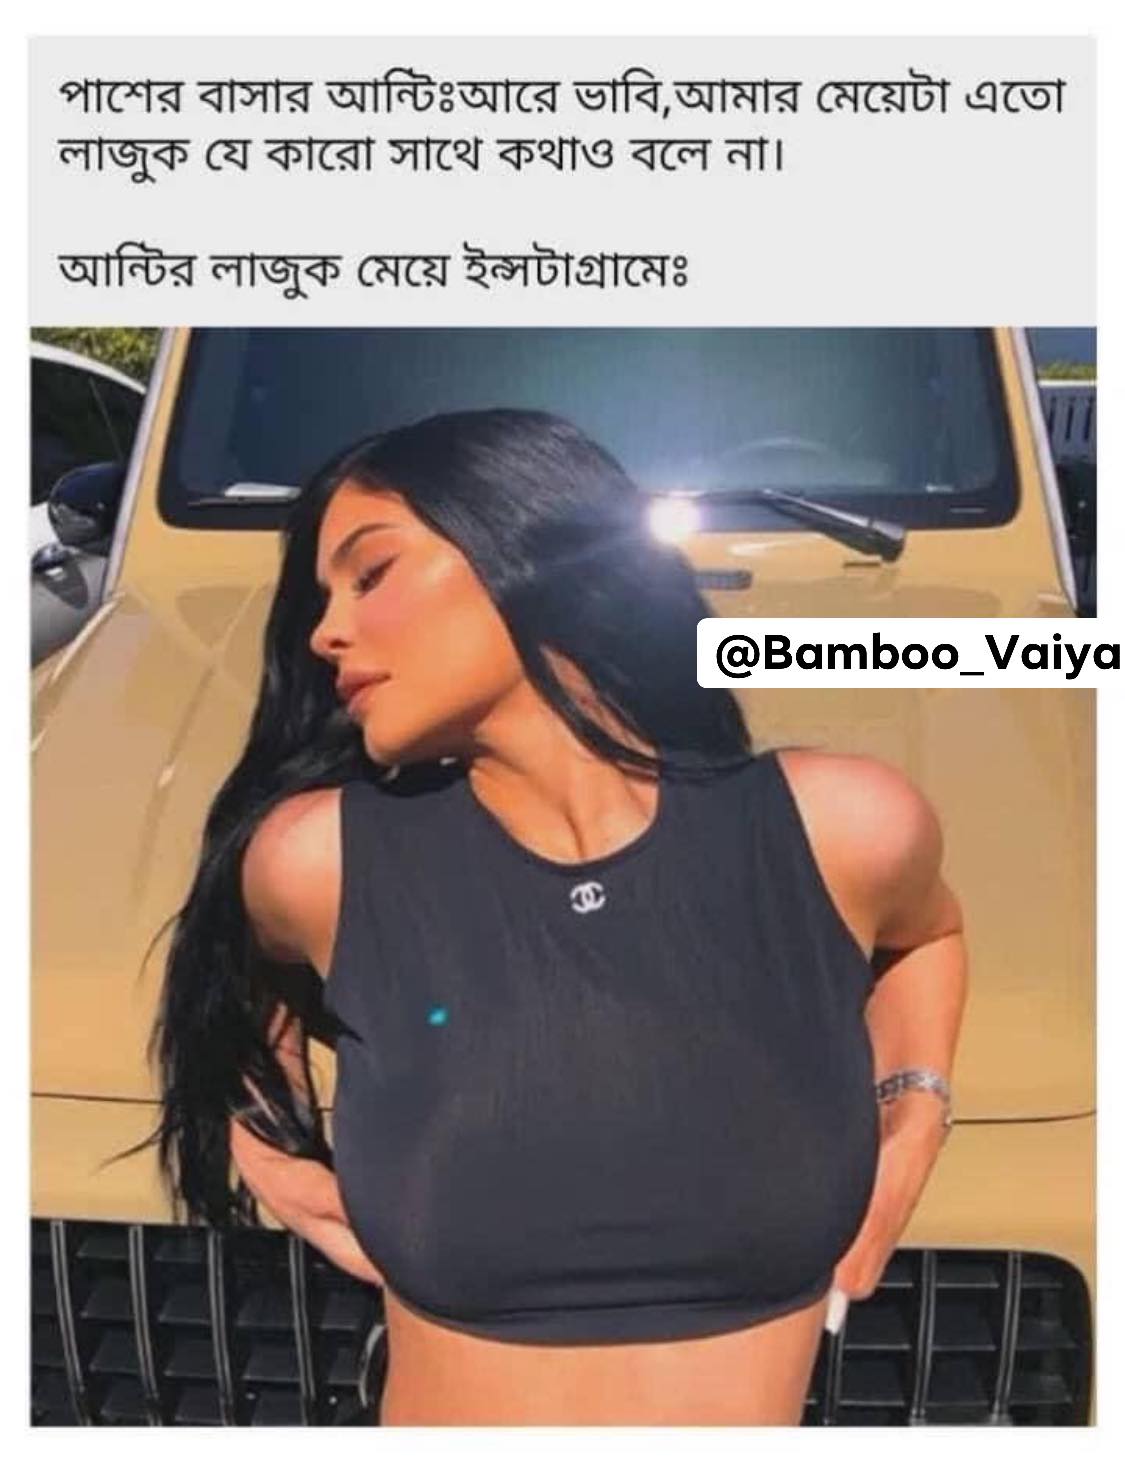
Caption:  পাশের বাসার আন্টিঃ  আরে ভাবি, আমার মেয়েটা এতো লাজুক যে কারো সাথে কথাও বলে না ।     আন্টির লাজুক মেয়ে ইন্সটাগ্রামেঃ
Label: hate